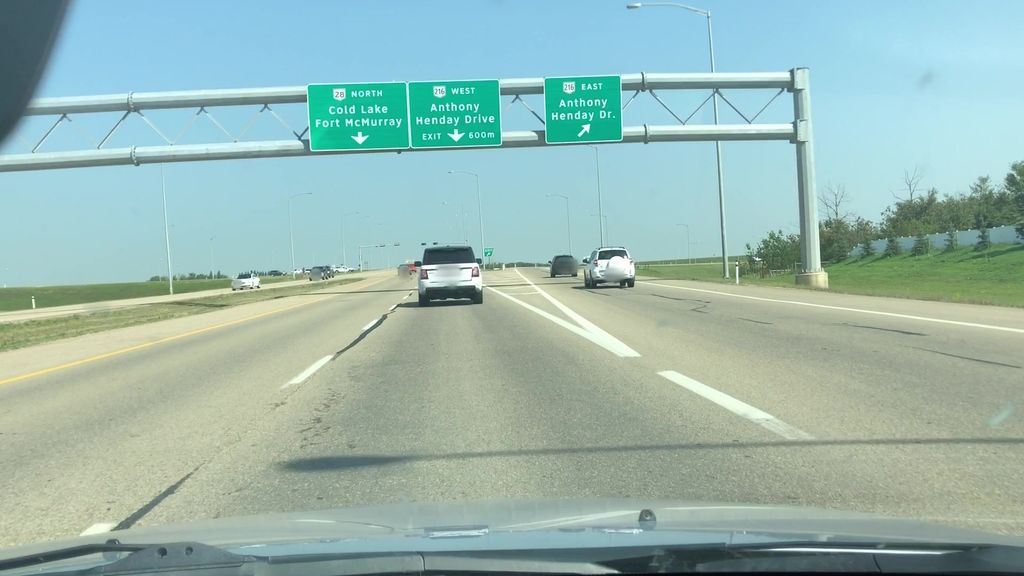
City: edmonton